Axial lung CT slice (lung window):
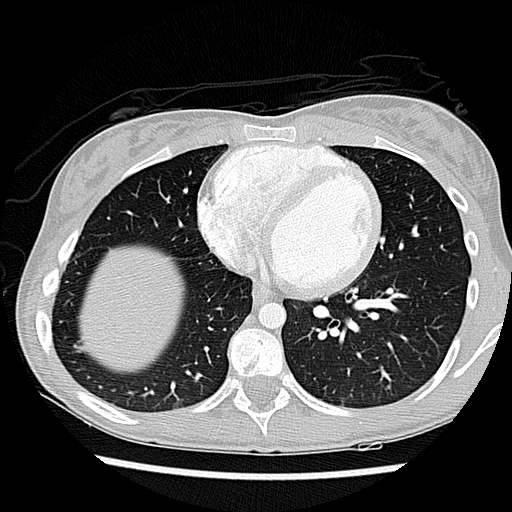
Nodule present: no